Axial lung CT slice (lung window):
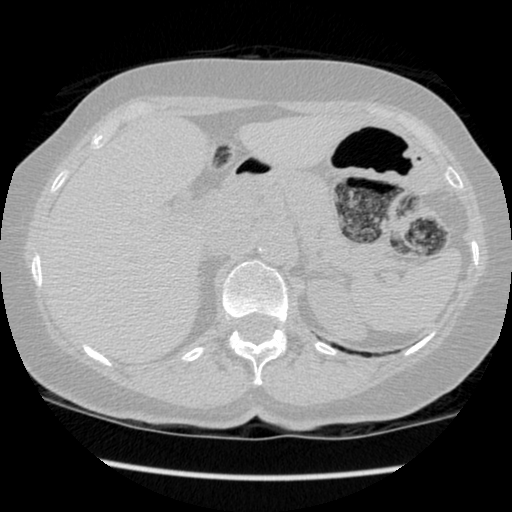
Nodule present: no